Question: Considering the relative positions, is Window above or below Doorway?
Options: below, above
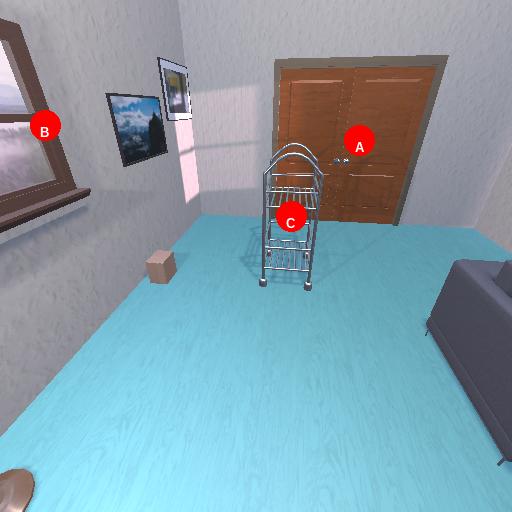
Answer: below